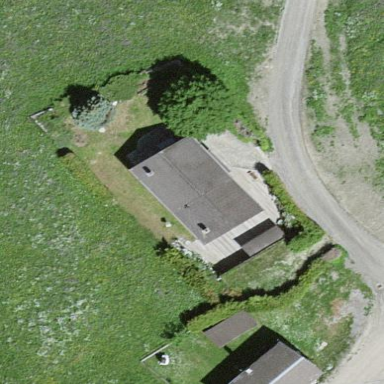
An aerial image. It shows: Simple and straightforward house.